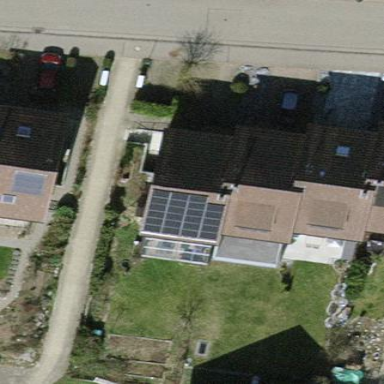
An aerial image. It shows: Terrace building with gabled roof.